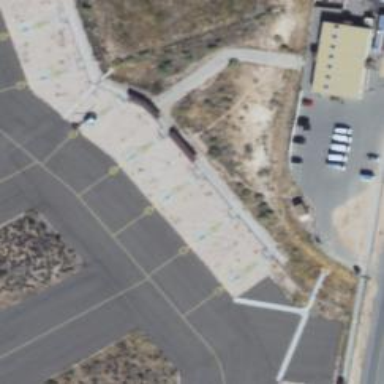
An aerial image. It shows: Image of helipad at airport.